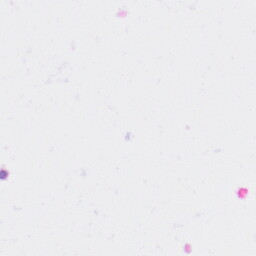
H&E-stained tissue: Kidney